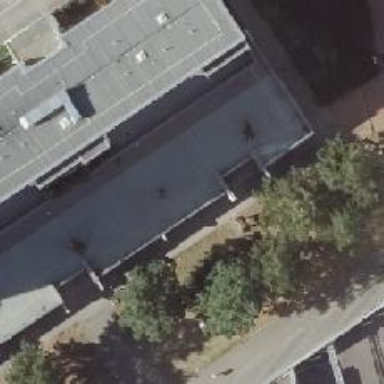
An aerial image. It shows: Community centre.